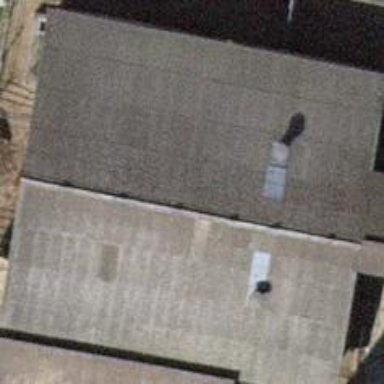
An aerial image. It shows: Farm auxiliary building with gabled roof.